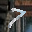
Label: 7